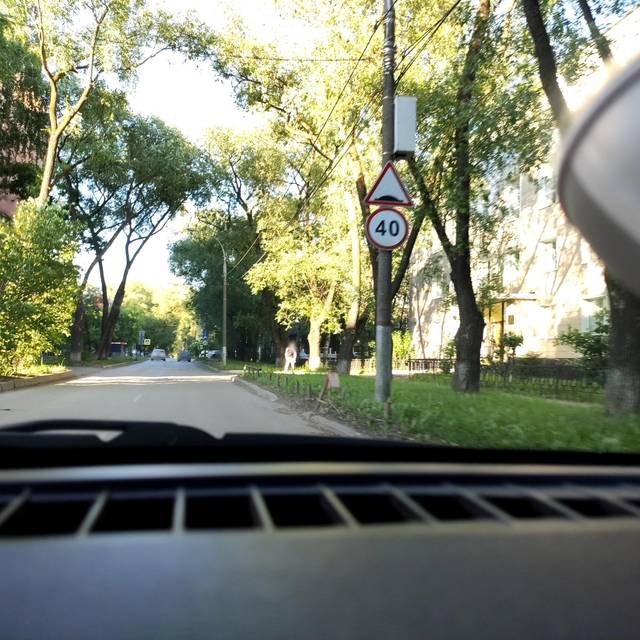
Region: Russia
Coordinates: 58.011, 56.283